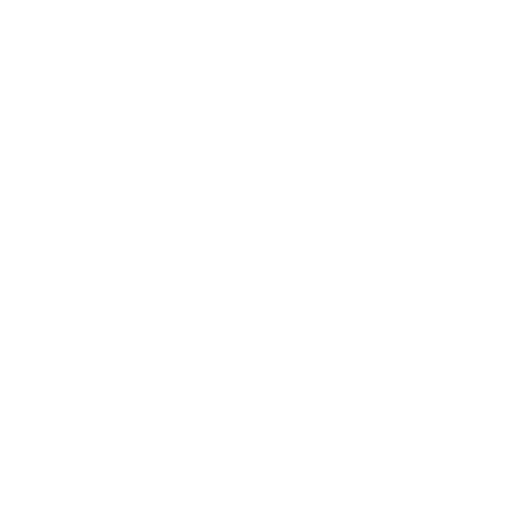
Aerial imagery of island in Alaska named Gravina Island containing only unknown